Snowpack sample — Buffalo Mountain, Silverthorne, Colorado, USA (1/25/25, 10:11 AM MST)
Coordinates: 39.6222, -106.1139
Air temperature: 22 °F
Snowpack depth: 110 cm
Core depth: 30 cm
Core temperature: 42.8 °F
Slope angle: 12°, slope face: 102°
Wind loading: high
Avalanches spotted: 0
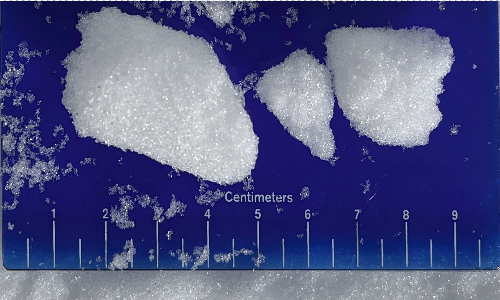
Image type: core
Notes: No avalanches nearby, collected on the outskirts of a fire break 15 meters from the treeline, on way to Buffalo and Red Mountain